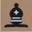
Piece: bB